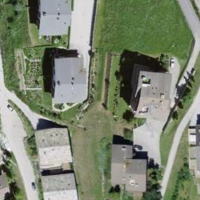
EUNIS habitat code: 54
Species observed at this site:
Lophophanes cristatus
Chloris chloris
Cyaniris semiargus
Maniola jurtina
Carduelis carduelis
Passer montanus
Papilio machaon
Eulithis populata
Lysandra coridon
Issoria lathonia
Saxicola rubetra
Corythucha ciliata
Melanargia galathea
Phoenicurus ochruros
Erebia melampus
Picus viridis
Corvus corax